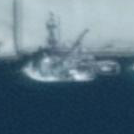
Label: civil